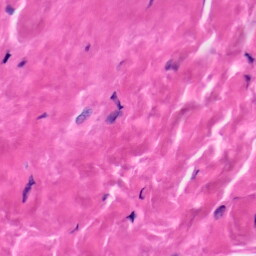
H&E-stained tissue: Skin